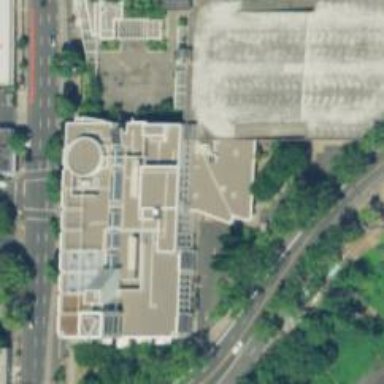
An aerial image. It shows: Government office building.